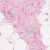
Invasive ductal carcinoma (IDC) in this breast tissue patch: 0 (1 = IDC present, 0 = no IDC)